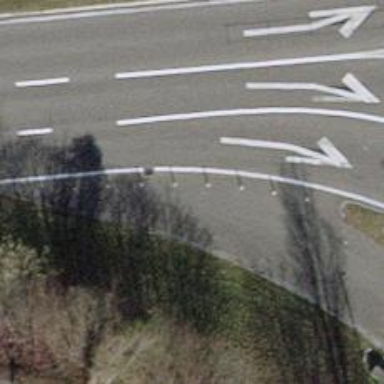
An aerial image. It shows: Bollard barrier.